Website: walmart
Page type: customer-info-address
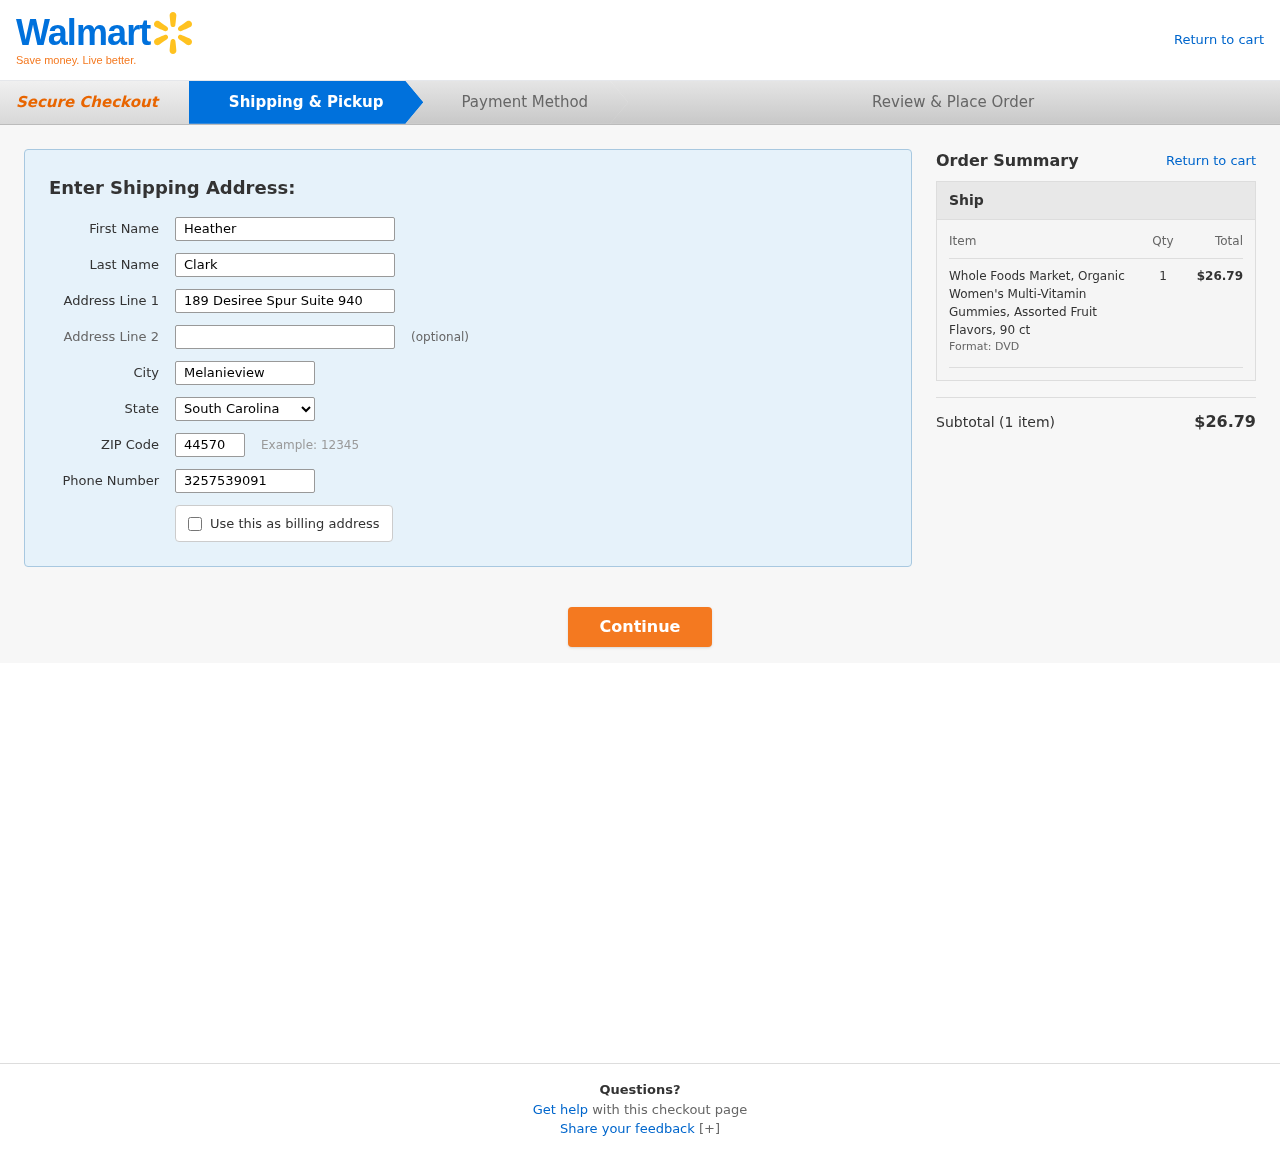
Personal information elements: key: PII_CITY
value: Melanieview
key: PII_FIRSTNAME
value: Heather
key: PII_LASTNAME
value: Clark
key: PII_PHONE
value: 3257539091
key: PII_POSTCODE
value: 44570
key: PII_STATE
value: South Carolina
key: PII_STREET
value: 189 Desiree Spur Suite 940
Product elements: key: PRODUCT1_NAME
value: Whole Foods Market, Organic Women's Multi-Vitamin Gummies, Assorted Fruit Flavors, 90 ct
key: PRODUCT1_QUANTITY
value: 1
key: PRODUCT1_LINE_TOTAL
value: $26.79
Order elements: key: ORDER_NUM_ITEMS
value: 1
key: ORDER_SUBTOTAL
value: $26.79